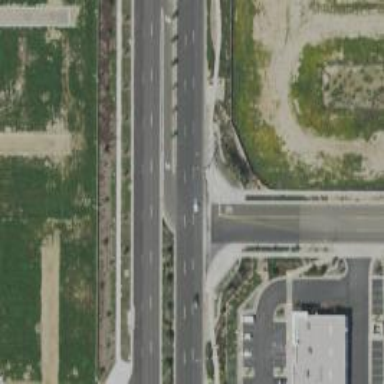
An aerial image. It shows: Asphalt road with primary link designation.